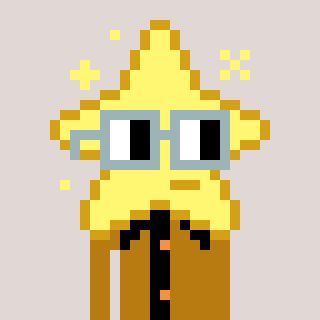
a pixel art character with square dark gray glasses, a star-shaped head and a gold-colored body on a warm background